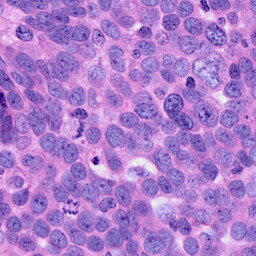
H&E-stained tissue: Ovarian